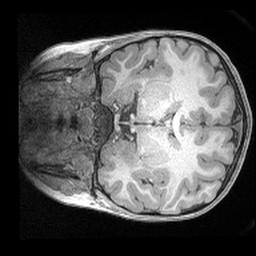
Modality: T1w
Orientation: coronal
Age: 4
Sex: female
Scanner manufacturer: siemens
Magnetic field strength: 3 T
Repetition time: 2.53 s
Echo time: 0.00164 s